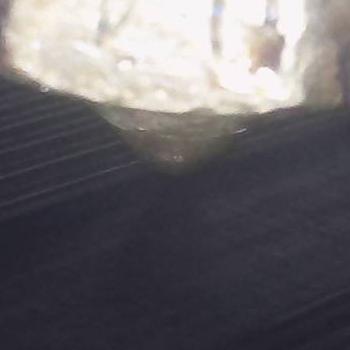
Flow rate: 88%